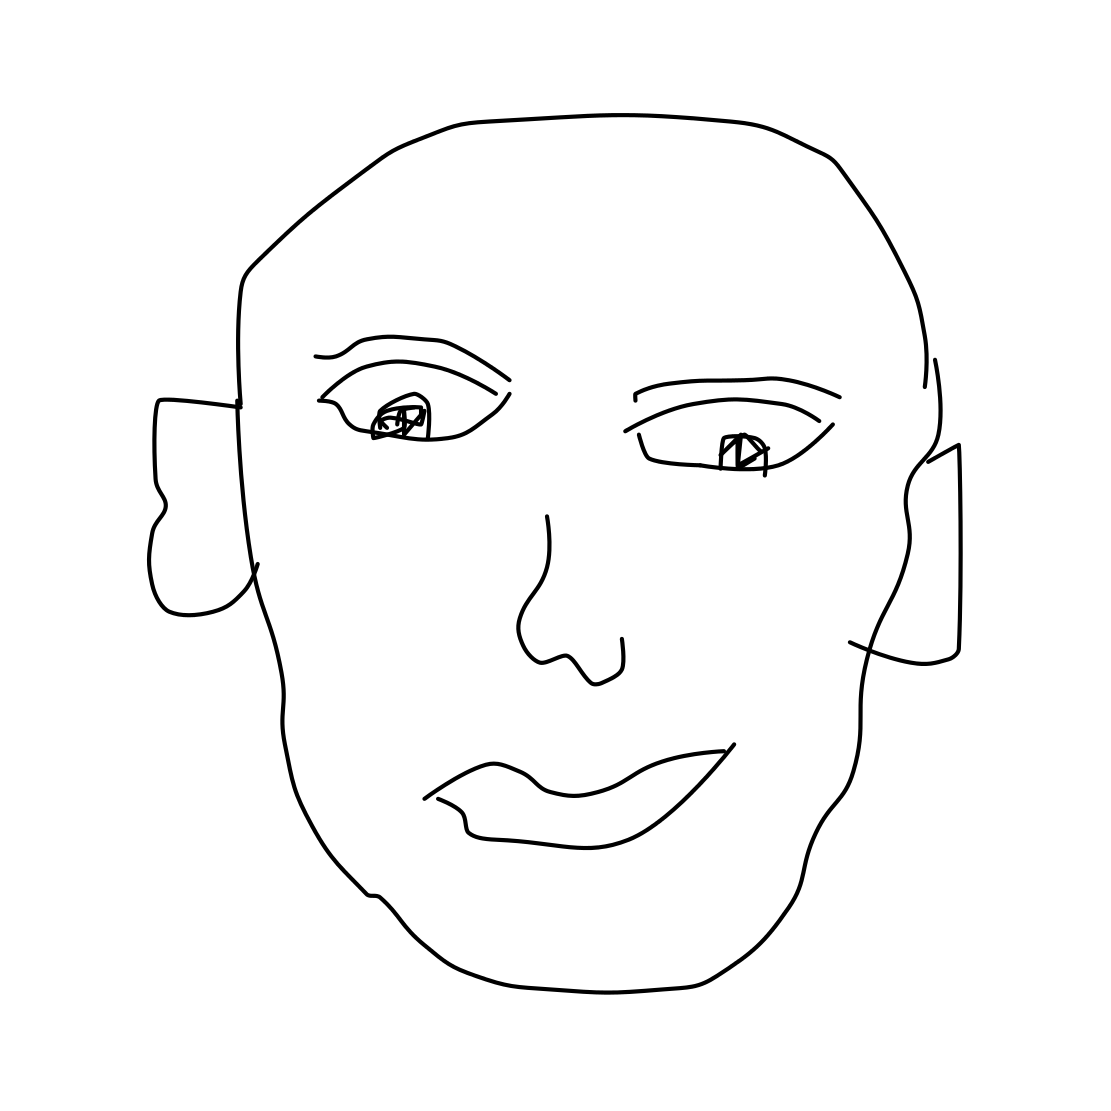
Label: face